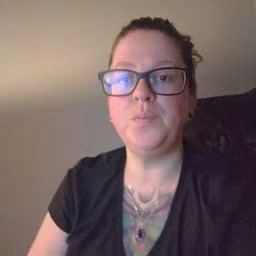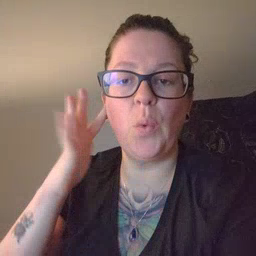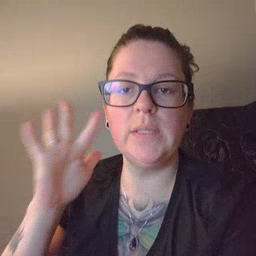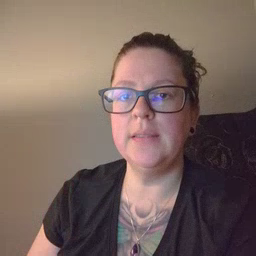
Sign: noisy